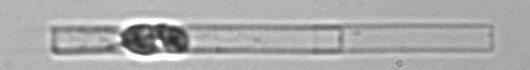
Label: Dactyliosolen_blavyanus